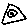
Label: triangle